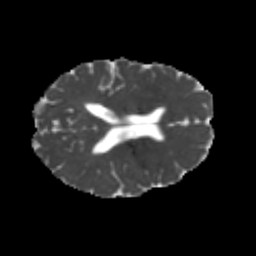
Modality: MD
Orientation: axial
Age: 24
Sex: male
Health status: healthy
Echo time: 0.074 s